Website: home-depot
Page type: customer-info-address
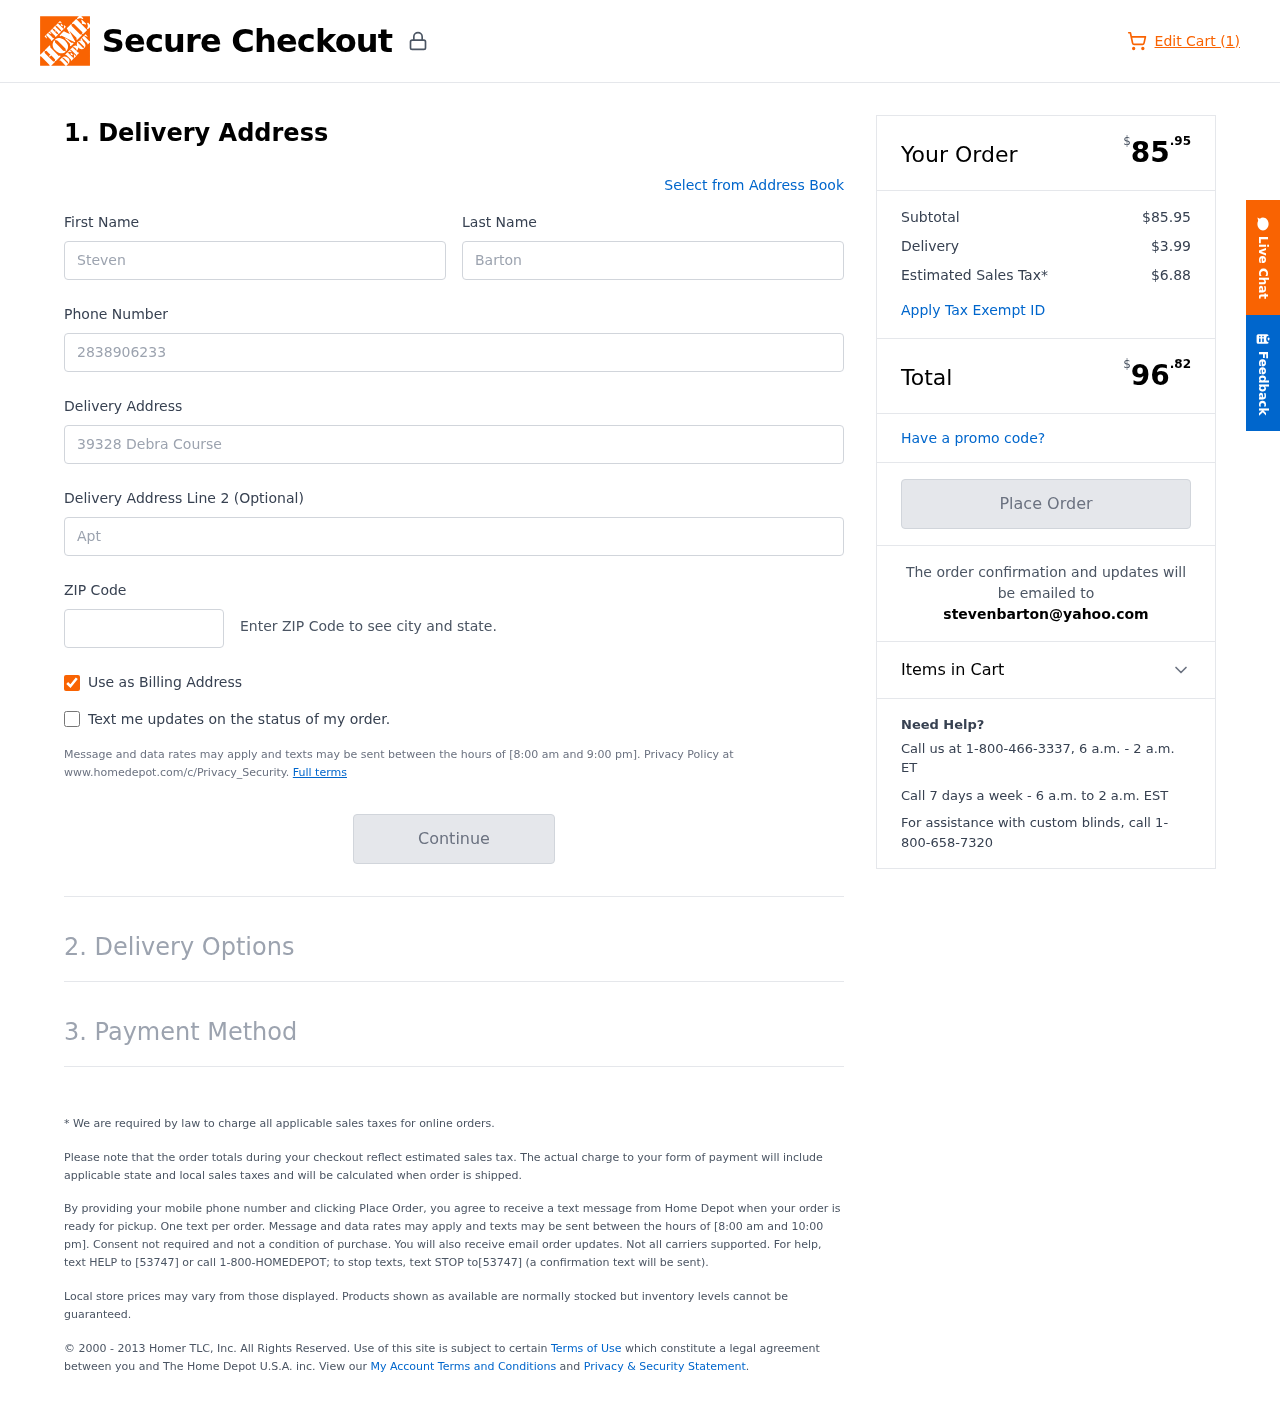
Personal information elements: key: PII_EMAIL
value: stevenbarton@yahoo.com
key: PII_FIRSTNAME
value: Steven
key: PII_LASTNAME
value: Barton
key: PII_PHONE
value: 2838906233
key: PII_POSTCODE
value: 43845
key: PII_STREET
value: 39328 Debra Course
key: PII_STREET2
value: Apt. 243
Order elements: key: ORDER_NUM_ITEMS
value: Edit Cart (1)
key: ORDER_SUBTOTAL_HEADER
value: $85.95
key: ORDER_SUBTOTAL
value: $85.95
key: ORDER_SHIPPING_COST
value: $3.99
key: ORDER_TAX
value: $6.88
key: ORDER_TOTAL2
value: $96.82